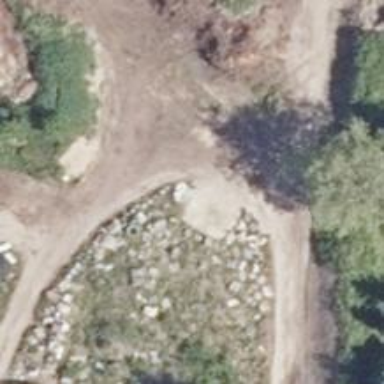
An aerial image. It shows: Driveway leading to service road.